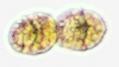
Label: Margalefidinium